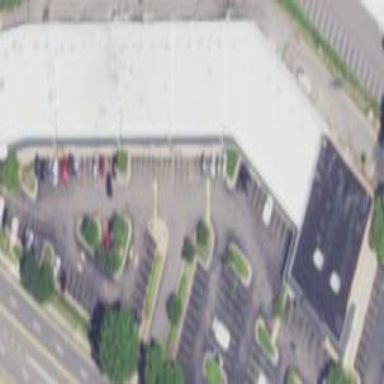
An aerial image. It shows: Commercial building.